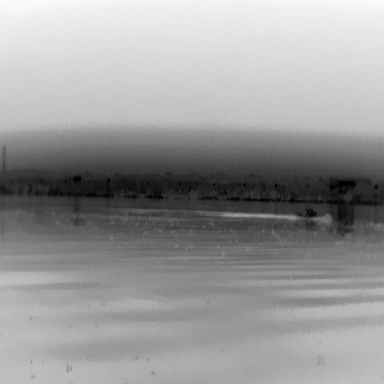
There is a canoe in the infrared image.